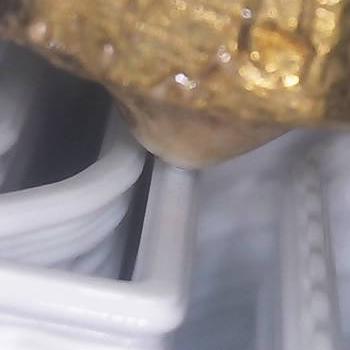
Flow rate: 42%